Aerial crown-view tile of a tropical tree (Barro Colorado Island, Panama), acquired 20250512:
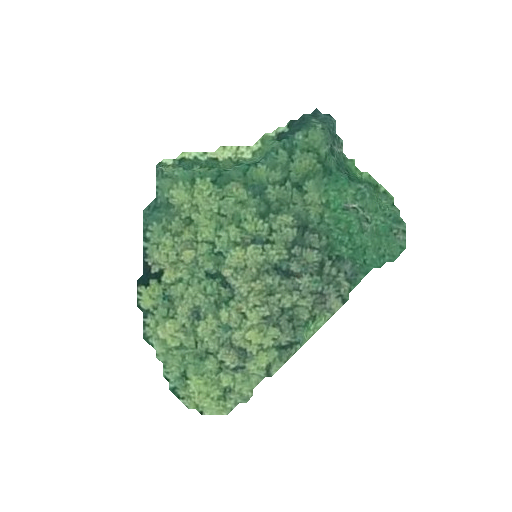
Species: Pouteria stipitata
GBIF accepted scientific name: Pouteria stipitata
Crown area: 75.079 m²